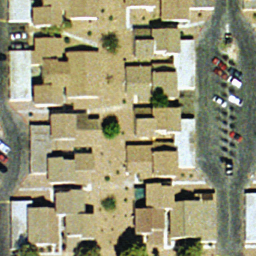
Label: denseresidential